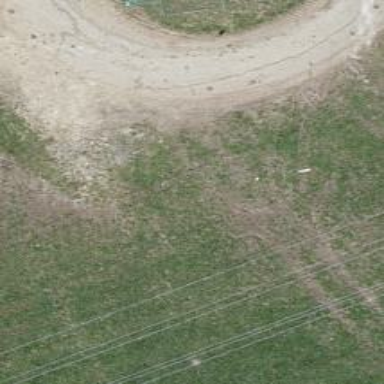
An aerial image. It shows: Power line in the image.